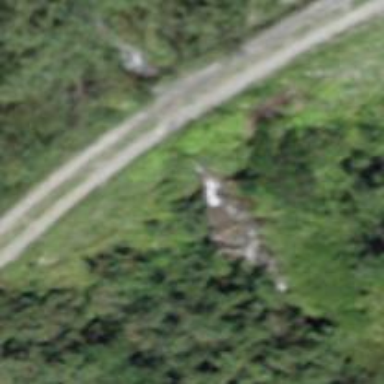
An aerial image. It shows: Culvert tunnel.